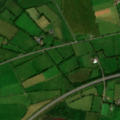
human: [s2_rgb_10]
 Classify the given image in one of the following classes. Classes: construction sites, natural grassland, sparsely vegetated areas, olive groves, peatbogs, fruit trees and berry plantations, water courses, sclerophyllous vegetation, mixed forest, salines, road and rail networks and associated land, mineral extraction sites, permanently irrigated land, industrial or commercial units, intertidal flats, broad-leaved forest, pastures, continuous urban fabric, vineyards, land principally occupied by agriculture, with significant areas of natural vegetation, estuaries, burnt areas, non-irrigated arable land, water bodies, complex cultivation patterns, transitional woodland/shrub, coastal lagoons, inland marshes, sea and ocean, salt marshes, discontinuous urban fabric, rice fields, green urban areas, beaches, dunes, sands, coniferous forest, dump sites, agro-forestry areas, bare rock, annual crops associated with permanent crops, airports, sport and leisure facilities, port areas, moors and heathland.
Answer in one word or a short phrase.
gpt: pastures, peatbogs